Interaction volume radius: 5 \u00c5
Interaction volume height: 20 \u00c5
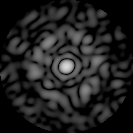
Disorder parameter: 0.731